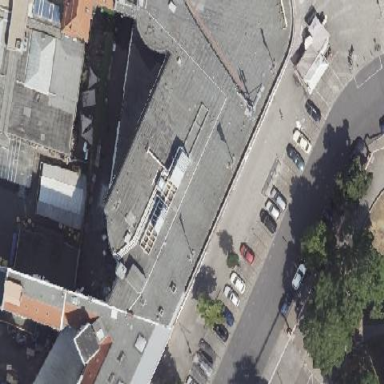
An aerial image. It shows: Part of building.